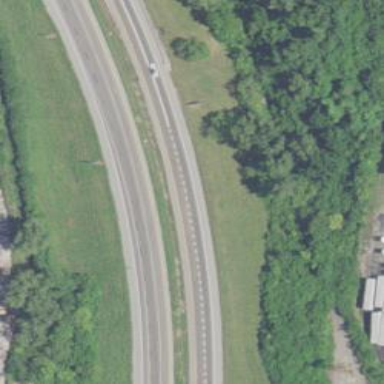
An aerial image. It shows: Motorway.